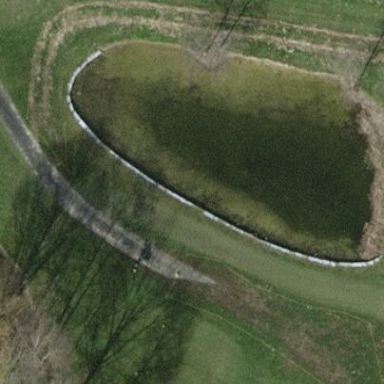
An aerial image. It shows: Water hazard on golf course.